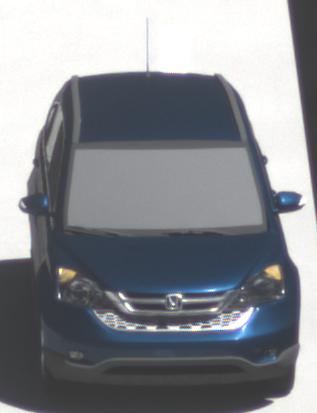
Make: Honda
Model: CR-V
Detailed model: CR-V (III) (04/10 - 10/12)
Model produced from: 2010
Model produced until: 2012
Doors: 5
Color: blue
Road condition: dry road
Daytime: midday
Contrast: high contrast